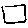
Label: square